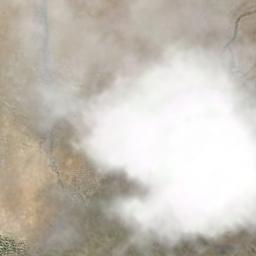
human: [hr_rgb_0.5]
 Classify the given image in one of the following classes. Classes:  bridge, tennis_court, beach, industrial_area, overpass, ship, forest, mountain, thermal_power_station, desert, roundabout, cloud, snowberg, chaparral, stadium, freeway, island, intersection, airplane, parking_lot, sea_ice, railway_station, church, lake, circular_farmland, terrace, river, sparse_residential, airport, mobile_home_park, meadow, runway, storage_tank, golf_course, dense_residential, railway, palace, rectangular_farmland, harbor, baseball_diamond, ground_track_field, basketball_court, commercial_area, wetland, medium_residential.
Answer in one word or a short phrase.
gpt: cloud